九年级 · 解析几何
如图, 反比例函数 $y=\frac{k}{x}(k>0)$ 的图象与矩形 $A O B C$ 的边 $A C, B C$ 分别相交于点 $E$, $F$, 点 $C$ 的坐标为 $(4,3)$ 将 $\triangle C E F$ 沿 $E F$ 翻折, $C$ 点恰好落在 $O B$ 上的点 $D$ 处, 则 $k$的值为 ( )

    (第 10 题)

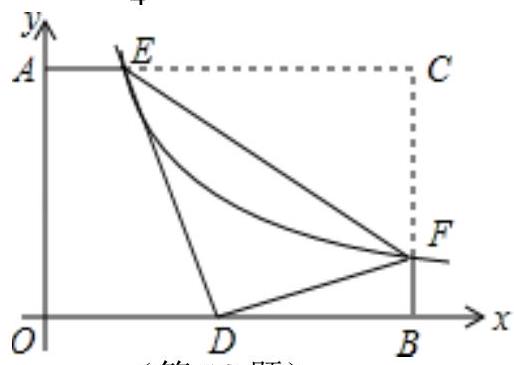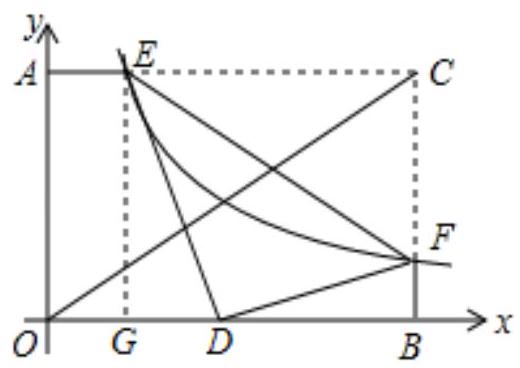
A. $\frac{21}{4}$
    B. 6
    C. 3
    D. $\frac{21}{8}$


答案: D
解析: 过点 $E$ 作 $E G \perp O B$ 于点 $G$, 根据折叠的性质得 $\angle E D F=\angle A C B=90^{\circ}, E C=E D$, $C F=D F$, 易证 $\triangle G E D \sim \triangle B D F$; 再根据 $E G: D B=E D: D F=4: 3$, 即可求出 $B D$, 然后在 Rt $\triangle D B F$ 中利用勾股定理得到关于 $k$ 的方程, 解方程求出 $k$ 的值即可.

【详解】如图, 过点 $E$ 作 $E G \perp O B$ 于点 $G$,

$\because$ 将 $\triangle C E F$ 沿 $E F$ 对折后, $C$ 点恰好落在 $O B$ 上的 $D$ 点处,

$\therefore \angle E D F=\angle A C B=90^{\circ}, E C=E D, C F=D F$,

$\therefore \angle G D E+\angle F D B=90^{\circ}$, 而 $E G \perp O B$,

$\therefore \angle G D E+\angle G E D=90^{\circ}$,

$\therefore \angle G E D=\angle F D B$,

$\therefore \triangle G E D \sim \triangle B D F$;

又 $\because E C=A C-A E=4-\frac{k}{3}, C F=B C-B F=3-\frac{k}{4}$,

$\therefore E D=4-\frac{k}{3}, D F=3-\frac{k}{4}$,

$\therefore \frac{\mathrm{ED}}{\mathrm{DF}}=\frac{4-\frac{\mathrm{k}}{3}}{3-\frac{\mathrm{k}}{4}}=\frac{4}{3}$

$\therefore E G: D B=E D: \quad D F=4: 3$, 而 $E G=3$,

$\therefore D B=\frac{9}{4}$,

在 Rt $\triangle D B F$ 中, $D F^{2}=D B^{2}+B F^{2}$,

即 $\left(3-\frac{k}{4}\right)^{2}=\left(\frac{9}{4}\right)^{2}+\left(\frac{k}{4}\right)^{2}$

解得 $k=\frac{21}{8}$,

故选 $D$.

【点睛】本题考查的是折叠问题、反比例函数的性质、反比例函数图象上点的坐标特点、勾
股定理以及三角形相似的判定与性质等知识, 折叠是一种对称变换, 它属于轴对称, 折叠前后图形的形状和大小不变, 位置变化, 对应边和对应角相等.